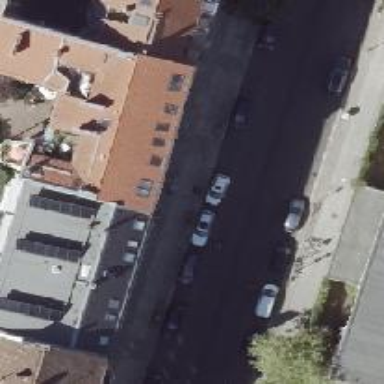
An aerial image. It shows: There is no parking sign in the parking lane.